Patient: sex M, age 66
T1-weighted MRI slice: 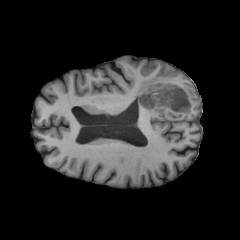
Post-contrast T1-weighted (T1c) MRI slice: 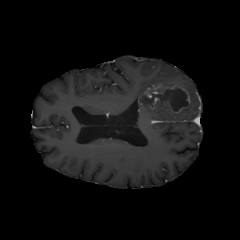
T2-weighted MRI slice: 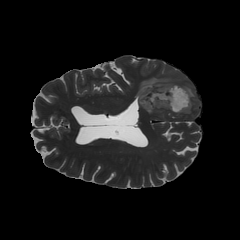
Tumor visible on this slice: yes
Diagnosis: Glioblastoma, IDH-wildtype
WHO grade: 4